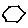
Label: hexagon